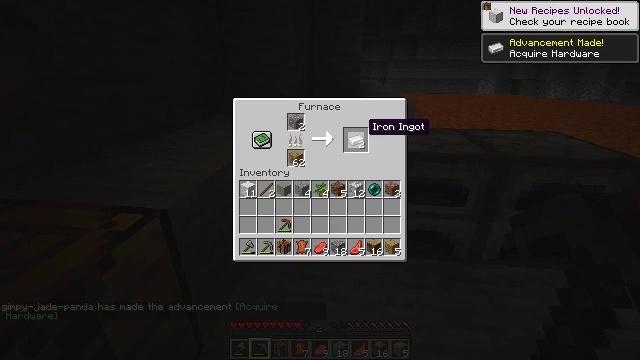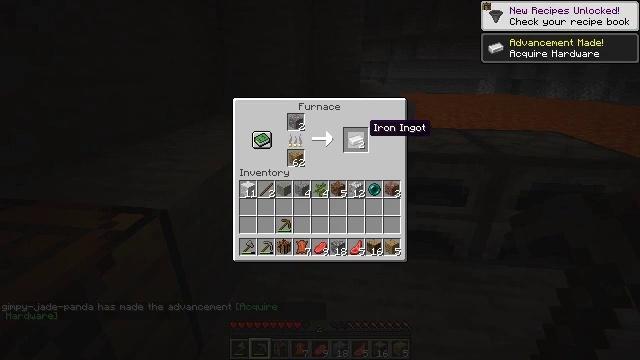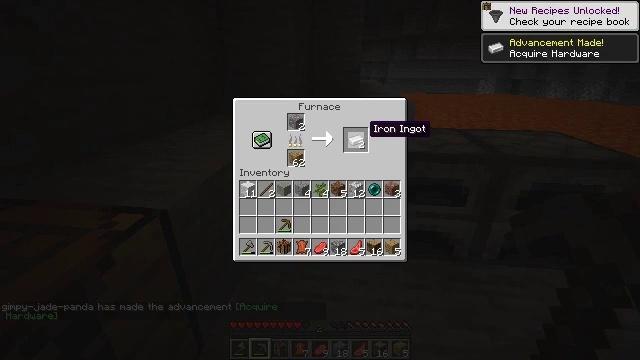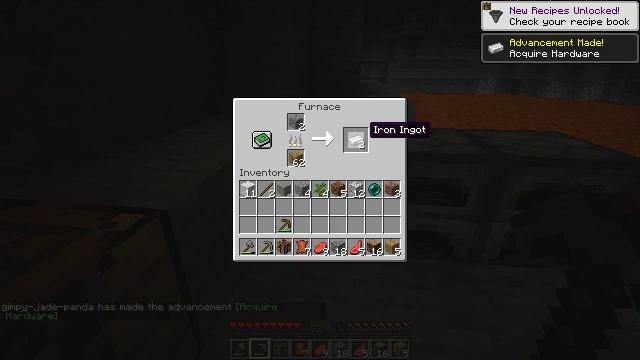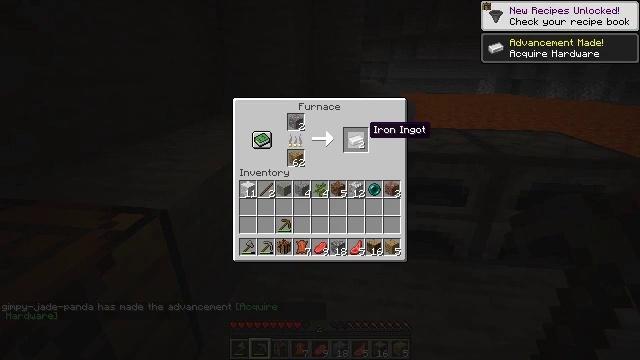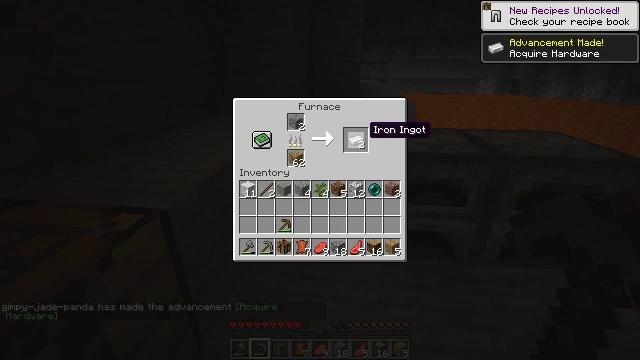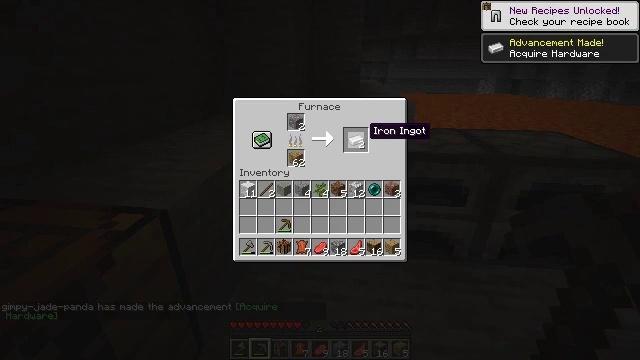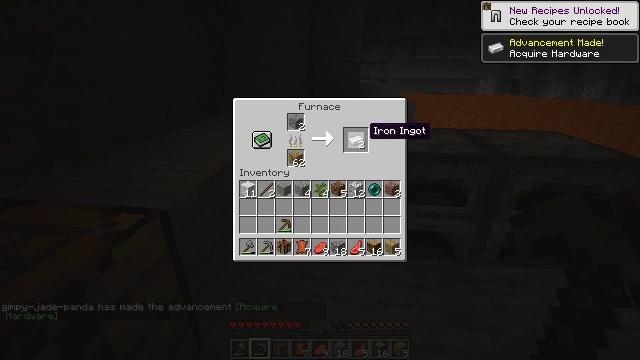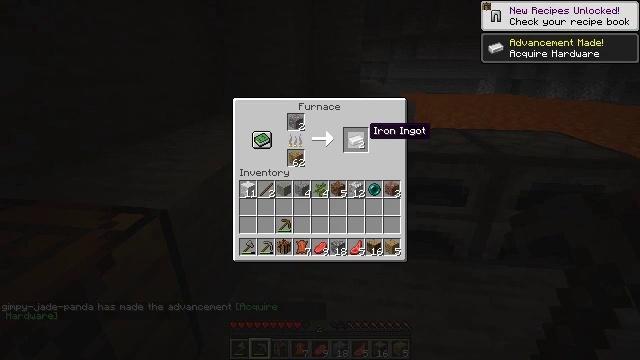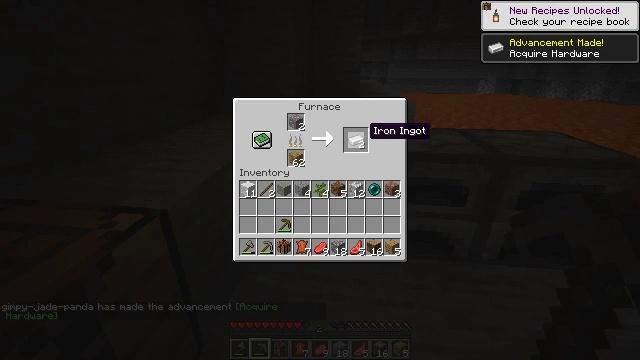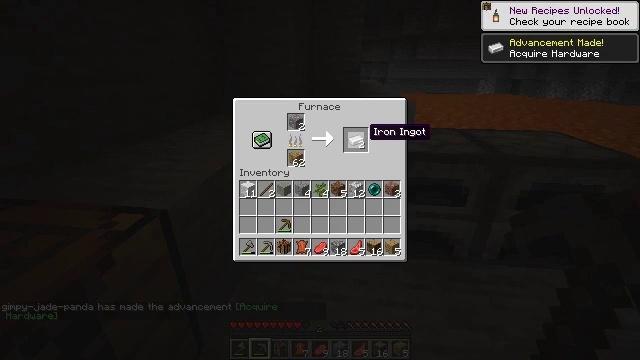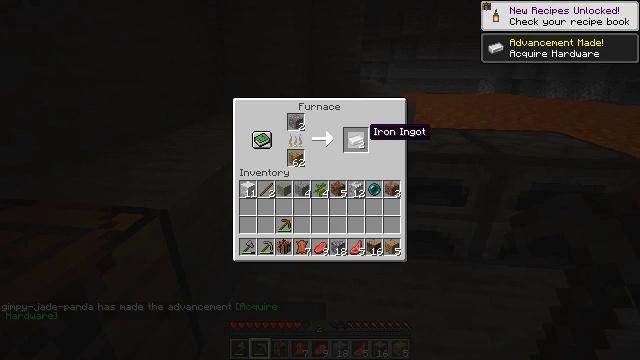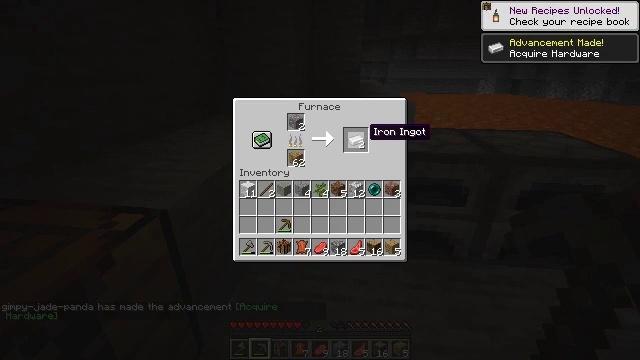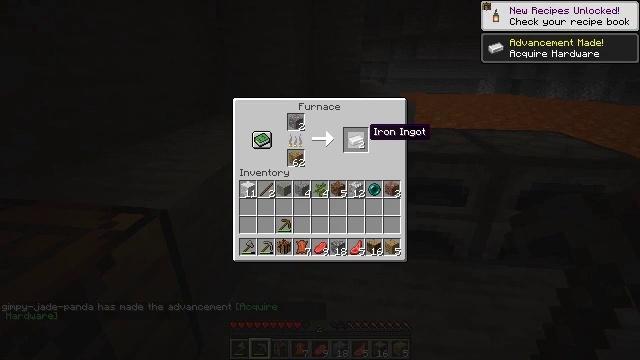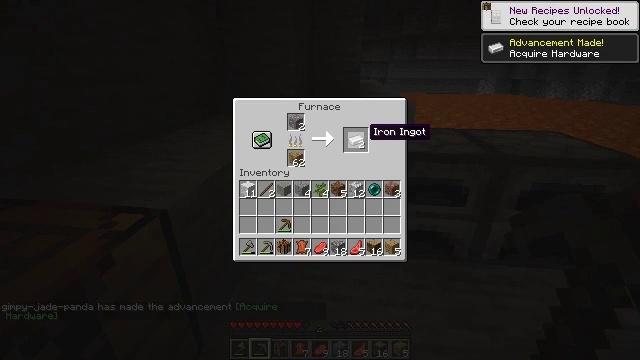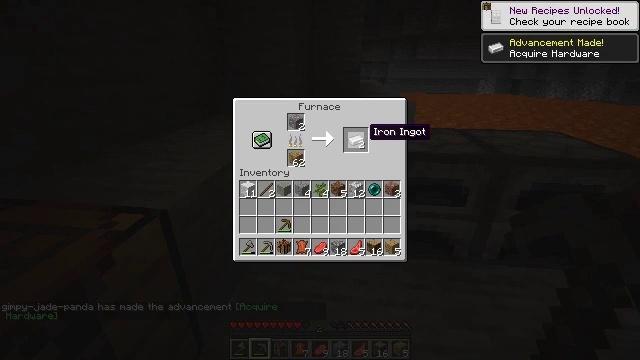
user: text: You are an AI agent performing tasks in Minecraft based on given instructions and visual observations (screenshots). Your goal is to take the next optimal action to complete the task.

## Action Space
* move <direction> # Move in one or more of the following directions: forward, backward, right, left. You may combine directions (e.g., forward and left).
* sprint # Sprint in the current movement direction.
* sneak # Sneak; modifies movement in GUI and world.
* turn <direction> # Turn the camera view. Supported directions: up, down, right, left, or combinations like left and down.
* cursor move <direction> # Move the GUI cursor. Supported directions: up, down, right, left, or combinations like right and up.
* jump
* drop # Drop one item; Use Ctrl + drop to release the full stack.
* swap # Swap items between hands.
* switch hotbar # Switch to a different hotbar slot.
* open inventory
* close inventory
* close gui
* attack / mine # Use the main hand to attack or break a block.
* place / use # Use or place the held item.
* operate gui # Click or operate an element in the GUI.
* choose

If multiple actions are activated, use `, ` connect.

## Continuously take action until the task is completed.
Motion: motion action
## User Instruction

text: craft item air
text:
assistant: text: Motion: sneak
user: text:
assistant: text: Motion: sneak
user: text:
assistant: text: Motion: sneak
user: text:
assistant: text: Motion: sneak
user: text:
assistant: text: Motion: no_op
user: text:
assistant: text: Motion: no_op
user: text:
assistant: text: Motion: sneak
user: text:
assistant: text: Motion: sneak
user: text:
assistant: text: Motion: sneak
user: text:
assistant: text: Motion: sneak
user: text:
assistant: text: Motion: sneak
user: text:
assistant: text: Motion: sneak
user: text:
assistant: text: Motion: sneak
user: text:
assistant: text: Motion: sneak
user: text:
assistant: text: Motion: sneak
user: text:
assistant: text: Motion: sneak
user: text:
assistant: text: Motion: no_op
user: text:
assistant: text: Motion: no_op
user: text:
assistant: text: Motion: no_op
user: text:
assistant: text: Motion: no_op
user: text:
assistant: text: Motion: no_op
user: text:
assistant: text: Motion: no_op
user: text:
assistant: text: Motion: sneak
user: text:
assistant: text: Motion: sneak
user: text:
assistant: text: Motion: sneak
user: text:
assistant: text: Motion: sneak
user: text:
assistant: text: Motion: sneak
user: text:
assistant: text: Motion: sneak
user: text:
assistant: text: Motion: sneak
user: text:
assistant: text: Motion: sneak